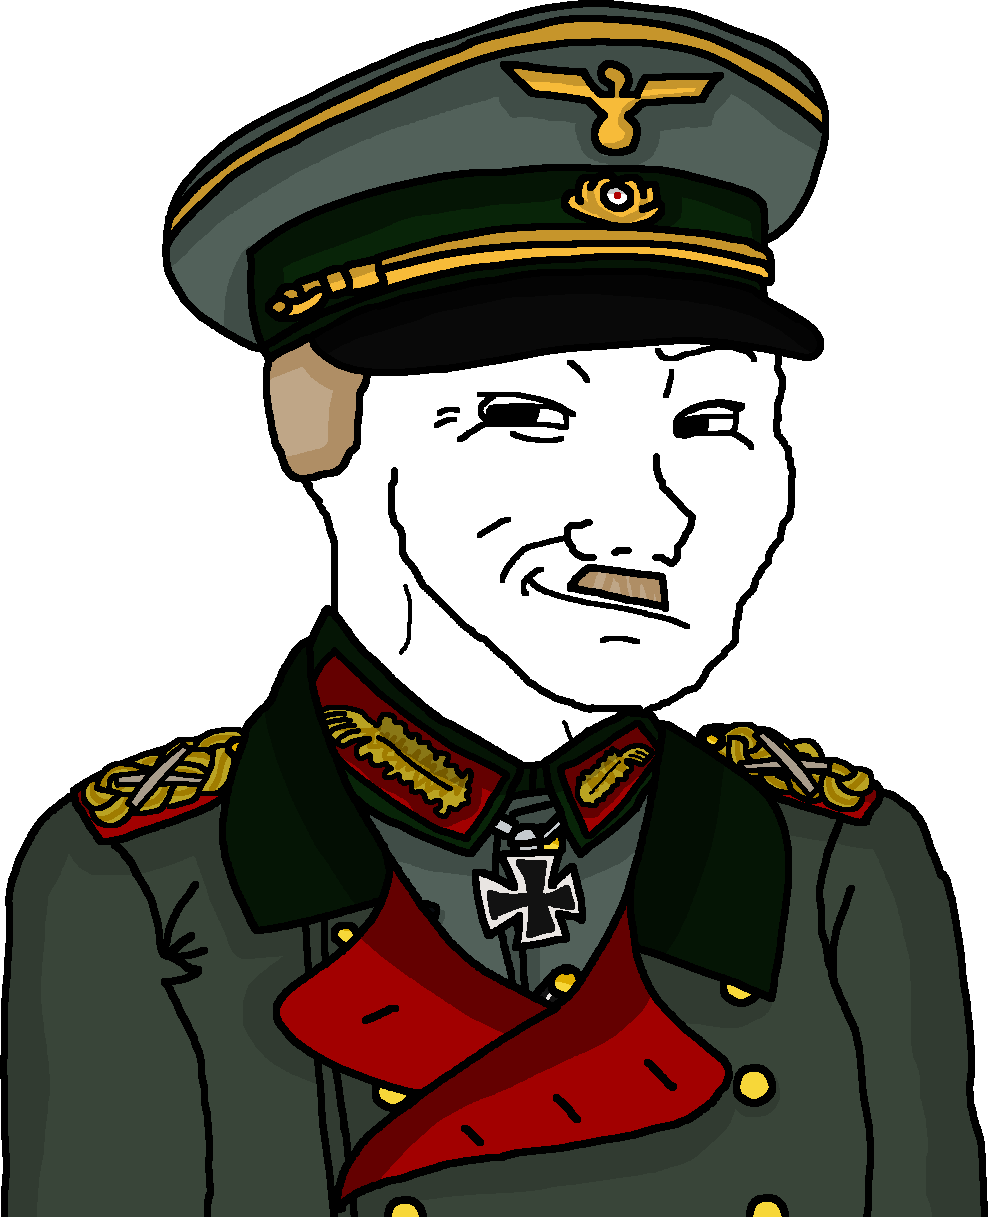
Label: 5_Smugjak